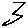
Label: zigzag